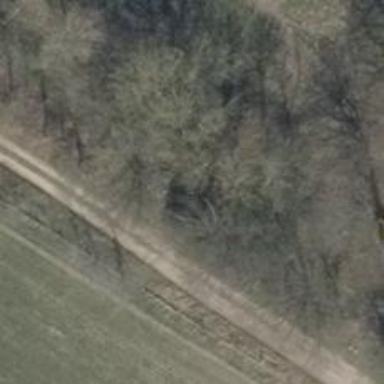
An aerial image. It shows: Hunting stand.